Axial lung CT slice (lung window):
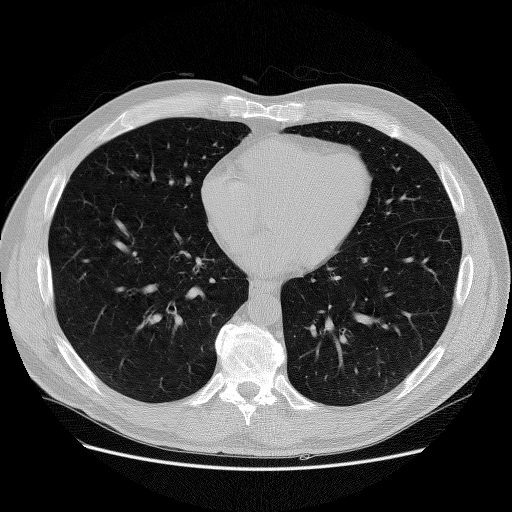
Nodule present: no